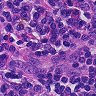
Metastatic tissue present: no